Question: How can I add blank or dummy pages to SS 3.0? I have been trying to create a dropdown list that would also include, supposed to be, blank pages or pages with no links as a placeholder to level out the navigation. Kindly check out the image provided for clarity.

Will this be possible in silverstripe?
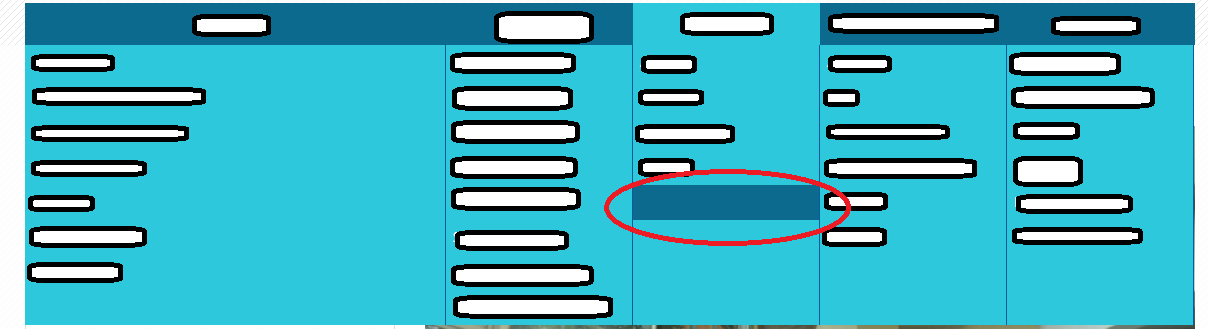
Answer: If I understand you correctly, you're wanted to insert a placeholder inside of a loop within your template. For example, when you're making a menu, you loop through $Level(1).
So if you were wanting to place a blank element in a certain spot during that loop, I would recommend using a conditional. SilverStripe conditionals aren't incredibly powerful, but they are very easy to understand.
Review <URL> too.
As an example, you could do this:
'''<li><a href="$Link">$MenuTitle</a></li>
<% if $Pos == 5 %>
<li class="separator"></li>
<% end_if %>''<% end_loop %>'
This will place an '<li>' of class 'separator' after the fifth item.